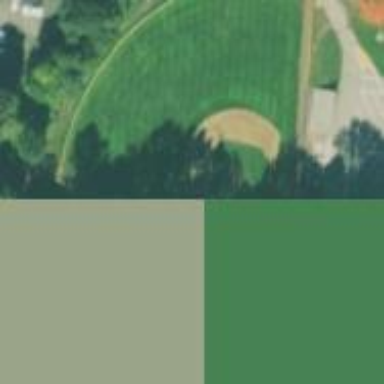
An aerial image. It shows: Baseball pitch for leisure land.